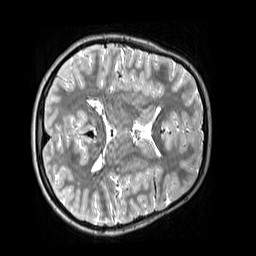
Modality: T2w
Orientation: axial
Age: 9
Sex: female
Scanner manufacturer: siemens
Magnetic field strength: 3 T
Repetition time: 3.2 s
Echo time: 0.408 s